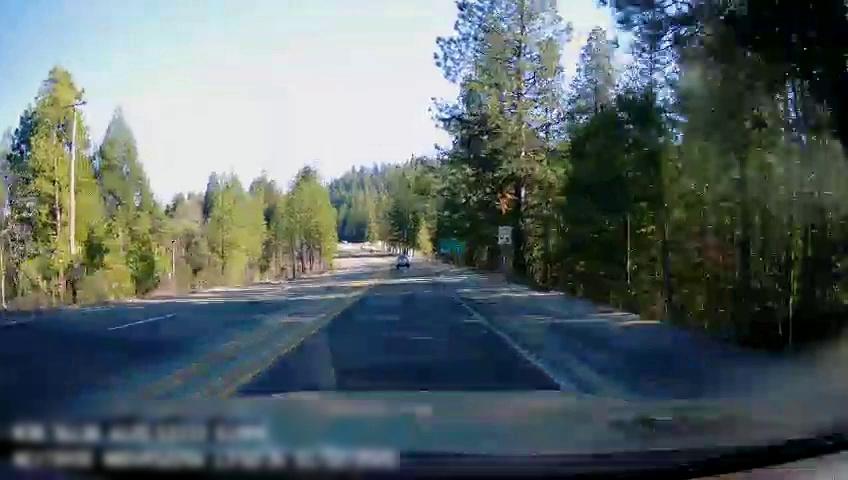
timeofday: Day
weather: Sunny
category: Drivable Space
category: Vehicles | Truck
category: Lanes | Alternate Lane
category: Lanes | Current Lane
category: Lanes | Opposite Lane
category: Lanes | Opposite Lane
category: Traffic | Signs
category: Traffic | Signs